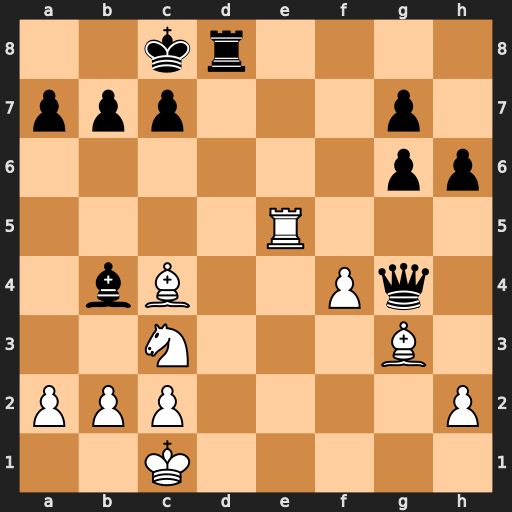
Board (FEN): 2kr4/ppp3p1/6pp/4R3/1bB2Pq1/2N3B1/PPP4P/2K5
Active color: w
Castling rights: -
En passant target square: -
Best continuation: Be6+ Qxe6 Rxe6 Bxc3 bxc3